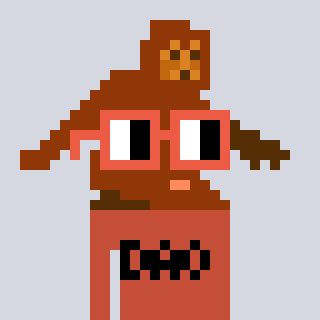
a pixel art character with square orange glasses, a bigfoot-shaped head and a rust-colored body on a cool background